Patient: sex M, age 35
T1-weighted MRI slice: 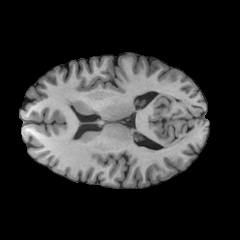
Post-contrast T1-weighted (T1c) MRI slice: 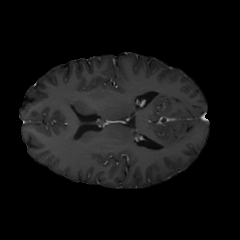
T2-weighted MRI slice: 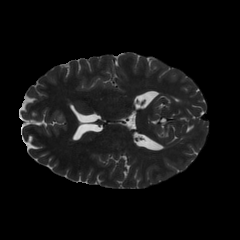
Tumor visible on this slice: yes
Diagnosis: Astrocytoma, IDH-mutant
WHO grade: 3